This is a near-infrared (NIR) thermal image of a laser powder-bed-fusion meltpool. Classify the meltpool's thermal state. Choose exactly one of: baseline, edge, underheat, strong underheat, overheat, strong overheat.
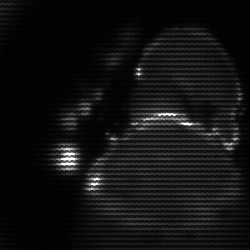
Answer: edge